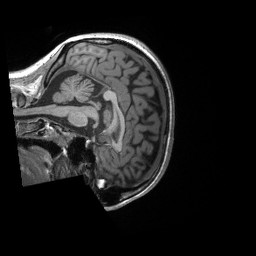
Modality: T1w
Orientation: sagittal
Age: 22
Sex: female
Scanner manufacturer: siemens
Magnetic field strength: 3 T
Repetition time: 2.4 s
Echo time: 0.00224 s